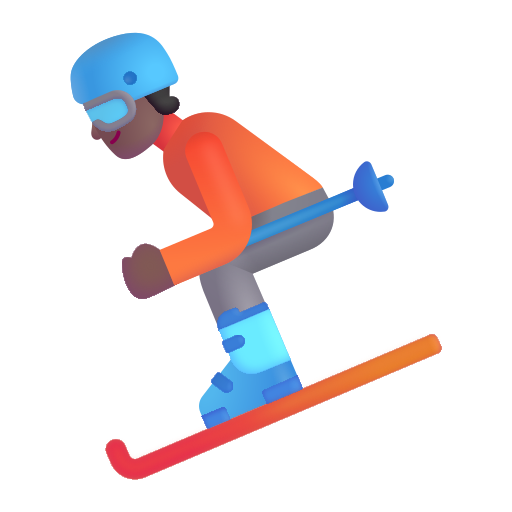
skier color  dark